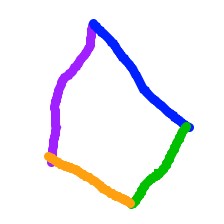
Shape: kite